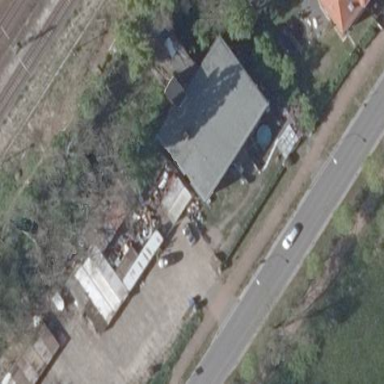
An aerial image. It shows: Building serving as recycling center.